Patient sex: F
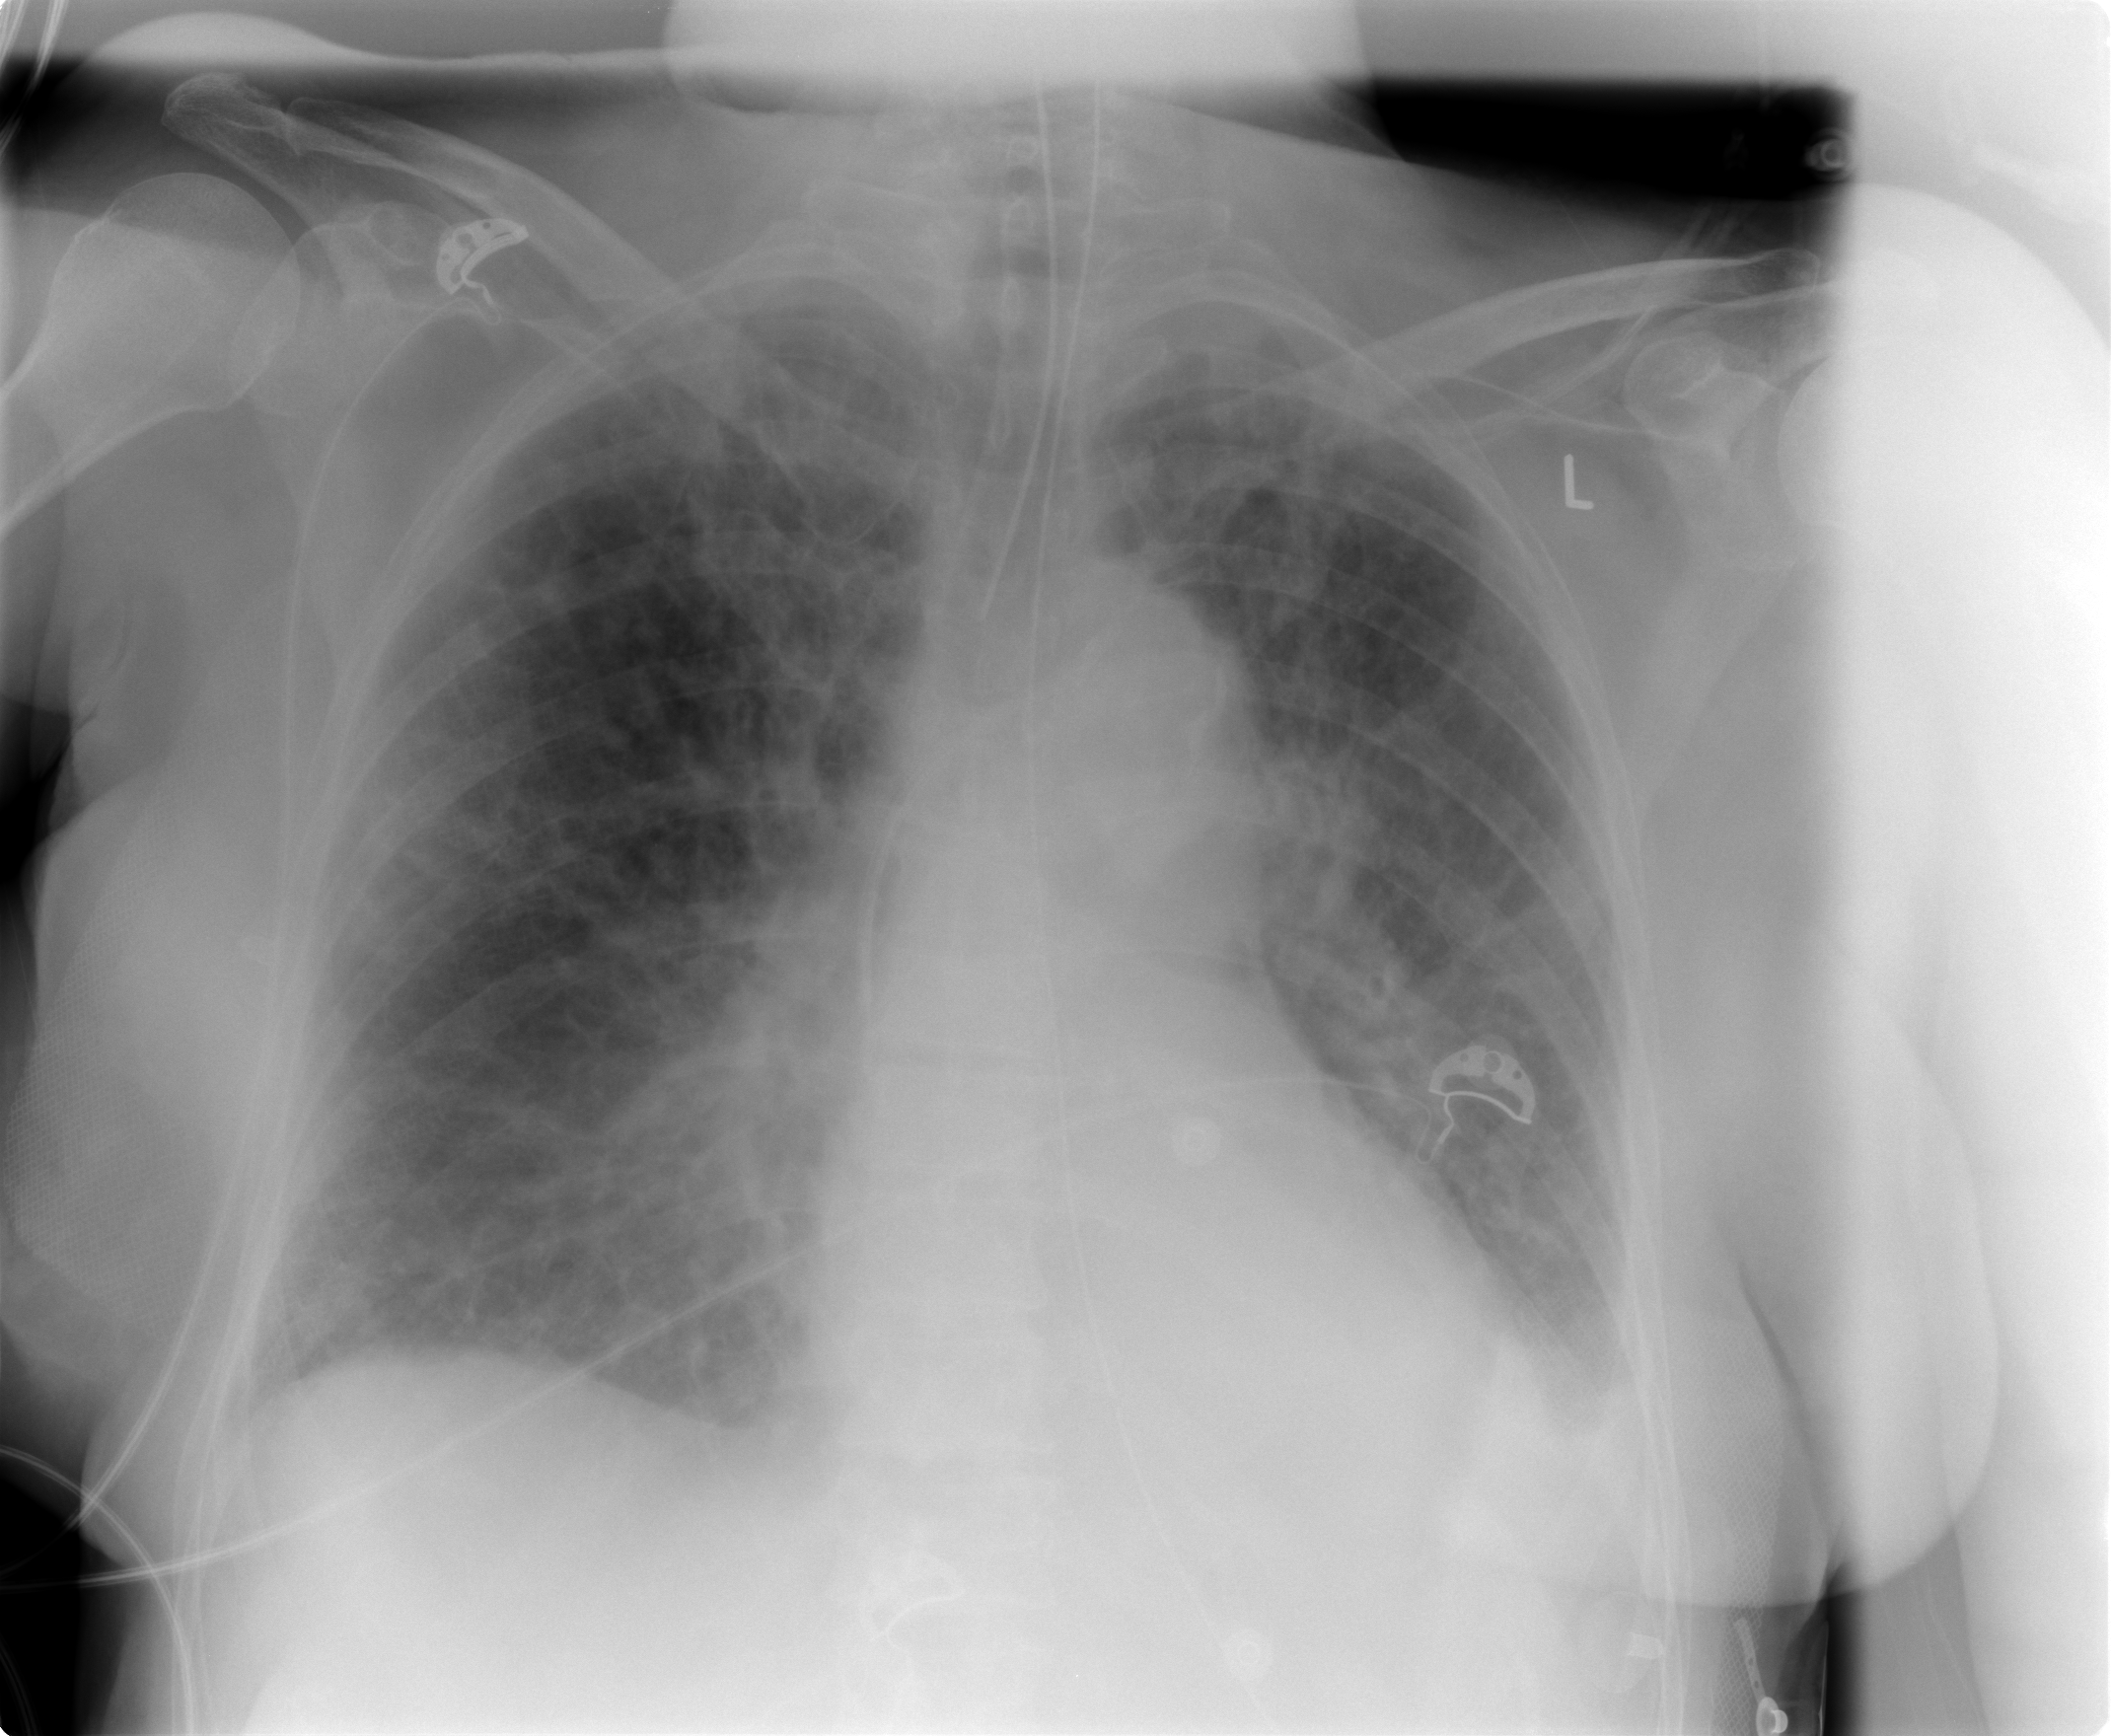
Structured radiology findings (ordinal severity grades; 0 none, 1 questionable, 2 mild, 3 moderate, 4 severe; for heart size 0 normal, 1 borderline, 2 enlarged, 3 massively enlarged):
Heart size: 0
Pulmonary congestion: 2
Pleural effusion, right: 2
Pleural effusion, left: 2
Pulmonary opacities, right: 2
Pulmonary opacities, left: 2
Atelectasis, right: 2
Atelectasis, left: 2